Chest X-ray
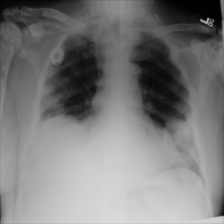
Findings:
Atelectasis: negative
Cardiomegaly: negative
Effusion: negative
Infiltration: positive
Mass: positive
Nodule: negative
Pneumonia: negative
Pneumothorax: negative
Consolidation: negative
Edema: negative
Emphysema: negative
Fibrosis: negative
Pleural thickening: negative
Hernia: negative